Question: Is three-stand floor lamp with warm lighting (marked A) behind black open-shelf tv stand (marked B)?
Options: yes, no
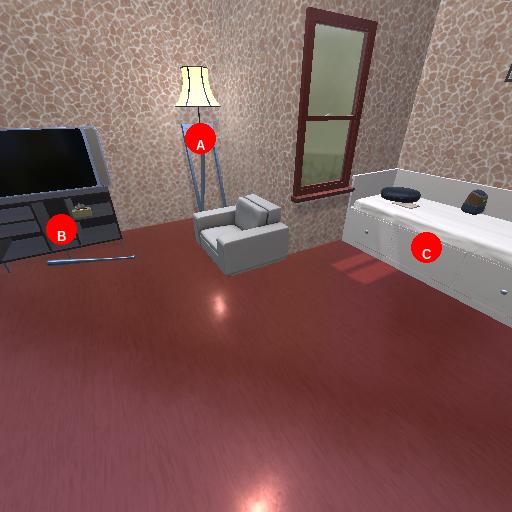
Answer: yes